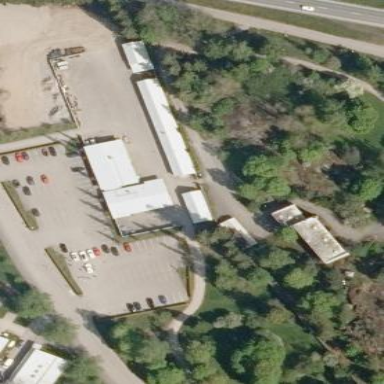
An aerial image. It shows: Parking area.